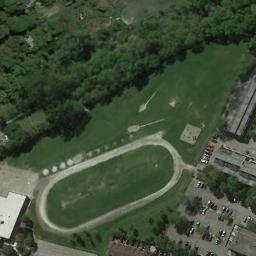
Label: ground_track_field